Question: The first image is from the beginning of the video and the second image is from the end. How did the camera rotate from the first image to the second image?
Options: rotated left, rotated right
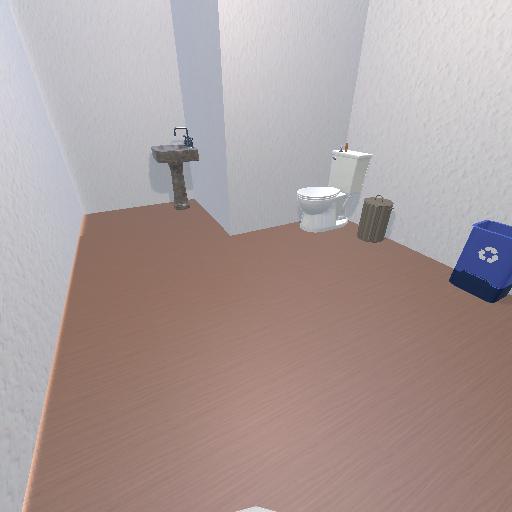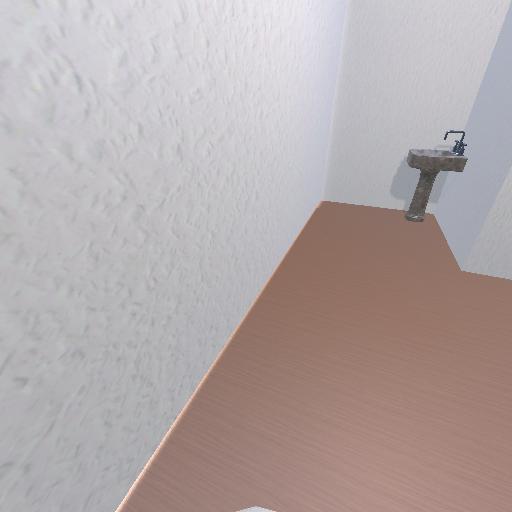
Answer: rotated left